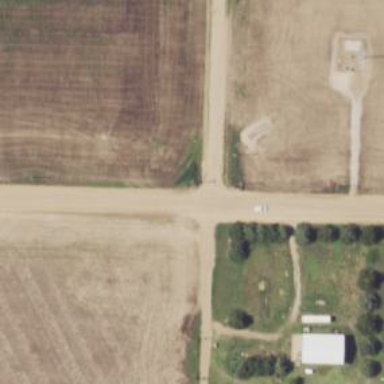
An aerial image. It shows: Unclassified road with grade 2 tracktype.